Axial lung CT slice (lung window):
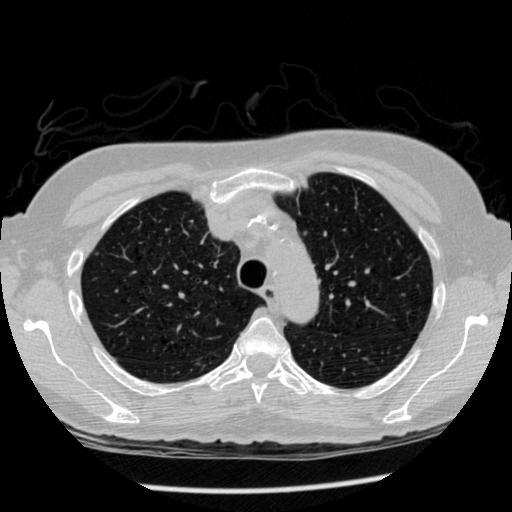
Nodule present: no